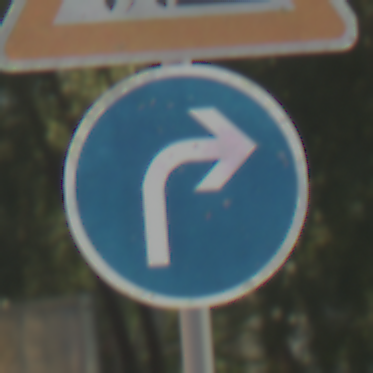
Verkehrszeichen: VorgeschriebeneFahrtrichtungRechts
Zusatzzeichen oben: Arbeitsstelle
Umgebung: Outdoor, Suburban
Tageszeit: SunriseSunset
Wetter: Clear
Licht: Natural
Jahreszeit: NotSpecified
Kontrast: HighContrast